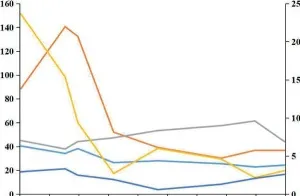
Tumor Marker: tumor markers was used to monitor efficacy of ICI.
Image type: pathology (immunostaining)